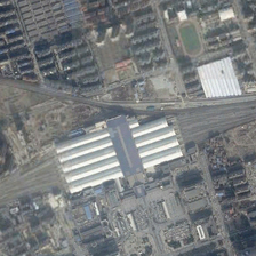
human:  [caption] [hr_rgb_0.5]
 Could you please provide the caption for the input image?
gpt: A huge white platform is located above the spindle guide rail.

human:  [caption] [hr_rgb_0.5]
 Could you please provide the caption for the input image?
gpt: this railway station with white roof is located in the middle of thes dense buildings .

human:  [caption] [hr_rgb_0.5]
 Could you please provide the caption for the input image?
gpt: The huge white platform is located above the spindle guide rail.

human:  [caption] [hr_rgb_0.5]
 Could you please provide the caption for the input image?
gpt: The huge white platform is located on the spindle track.

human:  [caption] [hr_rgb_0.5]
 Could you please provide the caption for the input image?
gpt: The huge white platform is located above the spindle guide rail.